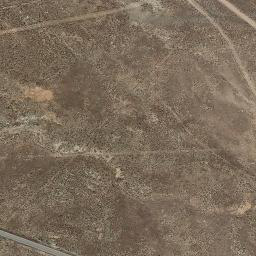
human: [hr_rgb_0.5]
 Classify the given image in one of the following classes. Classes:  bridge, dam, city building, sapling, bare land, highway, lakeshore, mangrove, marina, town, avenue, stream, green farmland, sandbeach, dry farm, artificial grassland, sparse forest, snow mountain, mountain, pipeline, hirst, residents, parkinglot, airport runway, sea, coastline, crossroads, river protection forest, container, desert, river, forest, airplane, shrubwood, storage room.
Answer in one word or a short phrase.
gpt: mountain